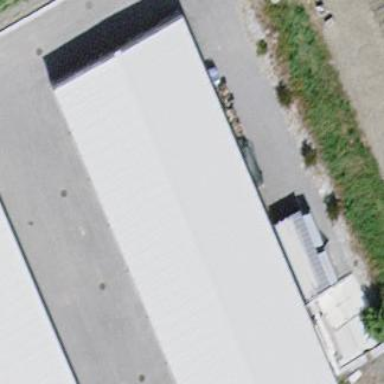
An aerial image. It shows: Industrial building.